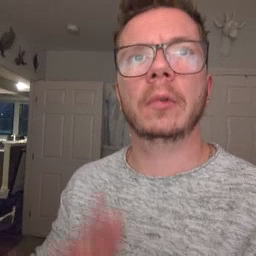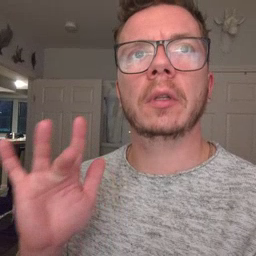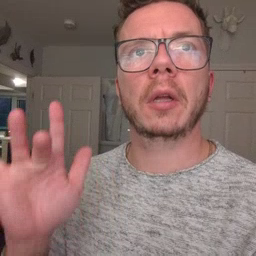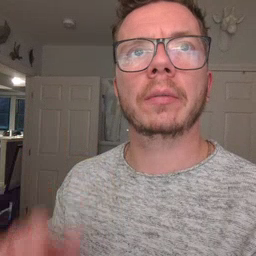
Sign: touch